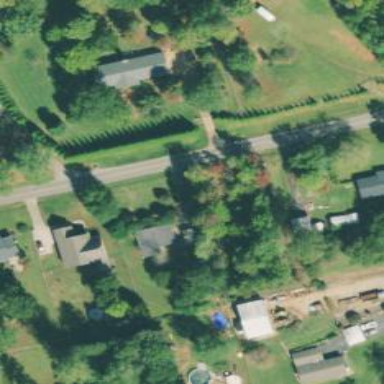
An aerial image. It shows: Driveway leading to service road.